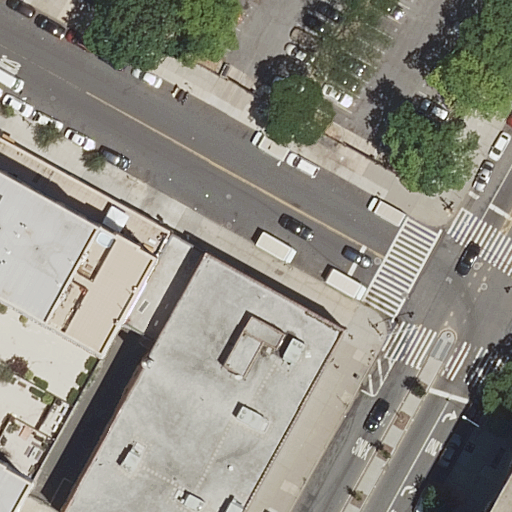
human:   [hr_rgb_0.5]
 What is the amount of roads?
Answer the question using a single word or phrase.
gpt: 9

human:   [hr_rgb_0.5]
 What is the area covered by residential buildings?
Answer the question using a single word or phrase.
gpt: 8116m2

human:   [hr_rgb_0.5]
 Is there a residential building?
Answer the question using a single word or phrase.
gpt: yes

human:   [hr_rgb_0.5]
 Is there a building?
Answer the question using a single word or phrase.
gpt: yes

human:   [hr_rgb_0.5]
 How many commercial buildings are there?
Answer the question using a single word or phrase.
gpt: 0

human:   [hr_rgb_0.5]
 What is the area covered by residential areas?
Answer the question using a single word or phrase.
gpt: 10714m2

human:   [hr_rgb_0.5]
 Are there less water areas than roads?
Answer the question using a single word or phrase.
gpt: yes

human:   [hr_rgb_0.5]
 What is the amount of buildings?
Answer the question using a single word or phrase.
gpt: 4

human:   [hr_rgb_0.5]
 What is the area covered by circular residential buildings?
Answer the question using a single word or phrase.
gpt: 0m2

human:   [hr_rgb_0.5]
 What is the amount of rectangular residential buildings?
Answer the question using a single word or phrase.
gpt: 3

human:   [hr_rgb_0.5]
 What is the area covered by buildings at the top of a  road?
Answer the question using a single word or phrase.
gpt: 873m2

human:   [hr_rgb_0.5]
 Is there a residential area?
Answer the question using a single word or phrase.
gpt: yes

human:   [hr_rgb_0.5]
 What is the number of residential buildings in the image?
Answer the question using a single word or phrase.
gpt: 4

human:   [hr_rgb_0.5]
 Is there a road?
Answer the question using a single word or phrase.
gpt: yes

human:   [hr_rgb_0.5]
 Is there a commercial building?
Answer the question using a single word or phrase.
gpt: no

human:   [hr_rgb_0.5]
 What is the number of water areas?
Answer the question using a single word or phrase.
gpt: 0

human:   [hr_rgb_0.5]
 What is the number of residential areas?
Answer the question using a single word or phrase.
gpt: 2

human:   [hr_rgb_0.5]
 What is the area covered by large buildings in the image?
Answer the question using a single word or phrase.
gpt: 8076m2

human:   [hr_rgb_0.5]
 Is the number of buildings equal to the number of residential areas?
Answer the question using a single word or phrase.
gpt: no

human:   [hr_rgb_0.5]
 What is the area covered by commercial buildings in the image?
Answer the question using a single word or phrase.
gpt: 0m2

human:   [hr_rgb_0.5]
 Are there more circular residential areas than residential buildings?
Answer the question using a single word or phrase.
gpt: no

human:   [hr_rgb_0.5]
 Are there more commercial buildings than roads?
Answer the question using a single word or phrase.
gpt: no

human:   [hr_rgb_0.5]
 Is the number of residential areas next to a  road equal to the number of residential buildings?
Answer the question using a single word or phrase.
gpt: no

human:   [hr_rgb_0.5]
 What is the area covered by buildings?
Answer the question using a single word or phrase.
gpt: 8116m2

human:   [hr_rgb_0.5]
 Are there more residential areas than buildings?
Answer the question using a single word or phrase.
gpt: no

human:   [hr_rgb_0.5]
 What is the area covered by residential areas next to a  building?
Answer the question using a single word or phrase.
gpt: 10714m2

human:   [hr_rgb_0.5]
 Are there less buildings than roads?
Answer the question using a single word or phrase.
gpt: yes

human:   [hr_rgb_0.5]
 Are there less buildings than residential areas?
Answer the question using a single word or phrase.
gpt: no

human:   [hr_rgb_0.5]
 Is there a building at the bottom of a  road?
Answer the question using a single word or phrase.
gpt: yes

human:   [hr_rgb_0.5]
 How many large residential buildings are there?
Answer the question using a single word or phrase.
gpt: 3

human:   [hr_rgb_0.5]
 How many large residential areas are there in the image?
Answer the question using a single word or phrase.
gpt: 2

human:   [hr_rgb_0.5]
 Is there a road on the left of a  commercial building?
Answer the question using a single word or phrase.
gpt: no

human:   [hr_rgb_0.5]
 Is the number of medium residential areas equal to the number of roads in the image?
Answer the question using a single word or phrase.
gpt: no

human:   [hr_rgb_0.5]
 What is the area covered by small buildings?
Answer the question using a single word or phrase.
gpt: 39m2

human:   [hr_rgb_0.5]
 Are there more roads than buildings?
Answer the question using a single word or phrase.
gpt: yes

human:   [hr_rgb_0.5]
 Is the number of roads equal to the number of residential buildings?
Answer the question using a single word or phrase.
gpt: no

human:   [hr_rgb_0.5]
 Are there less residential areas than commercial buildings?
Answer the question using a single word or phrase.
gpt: no

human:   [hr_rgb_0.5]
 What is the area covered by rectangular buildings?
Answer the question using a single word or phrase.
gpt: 2679m2

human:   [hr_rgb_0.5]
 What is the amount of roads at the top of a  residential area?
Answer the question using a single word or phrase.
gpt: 9

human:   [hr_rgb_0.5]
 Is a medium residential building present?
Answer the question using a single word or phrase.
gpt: no

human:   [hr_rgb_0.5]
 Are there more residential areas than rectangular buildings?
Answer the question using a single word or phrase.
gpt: no

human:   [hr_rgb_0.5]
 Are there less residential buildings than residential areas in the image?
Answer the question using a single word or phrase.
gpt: no

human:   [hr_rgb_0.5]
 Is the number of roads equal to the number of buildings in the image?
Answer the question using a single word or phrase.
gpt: no

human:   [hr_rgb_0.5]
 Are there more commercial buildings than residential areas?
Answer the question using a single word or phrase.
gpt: no

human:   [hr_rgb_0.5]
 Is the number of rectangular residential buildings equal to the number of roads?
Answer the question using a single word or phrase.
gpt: no

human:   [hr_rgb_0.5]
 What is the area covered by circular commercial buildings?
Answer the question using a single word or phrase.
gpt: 0m2

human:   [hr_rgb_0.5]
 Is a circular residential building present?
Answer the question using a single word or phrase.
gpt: no

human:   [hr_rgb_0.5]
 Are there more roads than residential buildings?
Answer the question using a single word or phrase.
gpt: yes

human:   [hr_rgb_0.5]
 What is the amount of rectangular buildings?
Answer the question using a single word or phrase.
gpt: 3

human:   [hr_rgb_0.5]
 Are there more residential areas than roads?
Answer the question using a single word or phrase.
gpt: no

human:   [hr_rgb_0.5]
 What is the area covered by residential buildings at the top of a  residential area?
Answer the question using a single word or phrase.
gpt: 2679m2

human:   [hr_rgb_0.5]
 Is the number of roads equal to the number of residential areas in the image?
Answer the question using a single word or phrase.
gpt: no

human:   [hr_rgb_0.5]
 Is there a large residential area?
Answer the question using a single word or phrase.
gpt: yes

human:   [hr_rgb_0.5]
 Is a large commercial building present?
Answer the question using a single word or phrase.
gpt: no

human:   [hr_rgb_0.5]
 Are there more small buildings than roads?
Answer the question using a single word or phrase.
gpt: no

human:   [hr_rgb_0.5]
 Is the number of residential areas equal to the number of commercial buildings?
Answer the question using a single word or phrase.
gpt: no

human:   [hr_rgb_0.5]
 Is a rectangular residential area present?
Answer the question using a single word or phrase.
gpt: yes

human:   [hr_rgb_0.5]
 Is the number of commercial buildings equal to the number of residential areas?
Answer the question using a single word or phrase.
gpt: no

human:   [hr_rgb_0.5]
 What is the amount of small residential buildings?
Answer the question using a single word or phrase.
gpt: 1

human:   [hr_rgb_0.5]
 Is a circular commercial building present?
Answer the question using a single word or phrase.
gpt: no

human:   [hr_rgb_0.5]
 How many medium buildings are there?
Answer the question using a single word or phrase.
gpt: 0

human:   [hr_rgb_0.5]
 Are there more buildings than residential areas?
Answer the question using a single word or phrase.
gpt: yes

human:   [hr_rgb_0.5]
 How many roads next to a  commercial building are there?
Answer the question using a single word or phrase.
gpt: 0

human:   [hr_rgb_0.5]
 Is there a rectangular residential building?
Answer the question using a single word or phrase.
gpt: yes